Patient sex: M
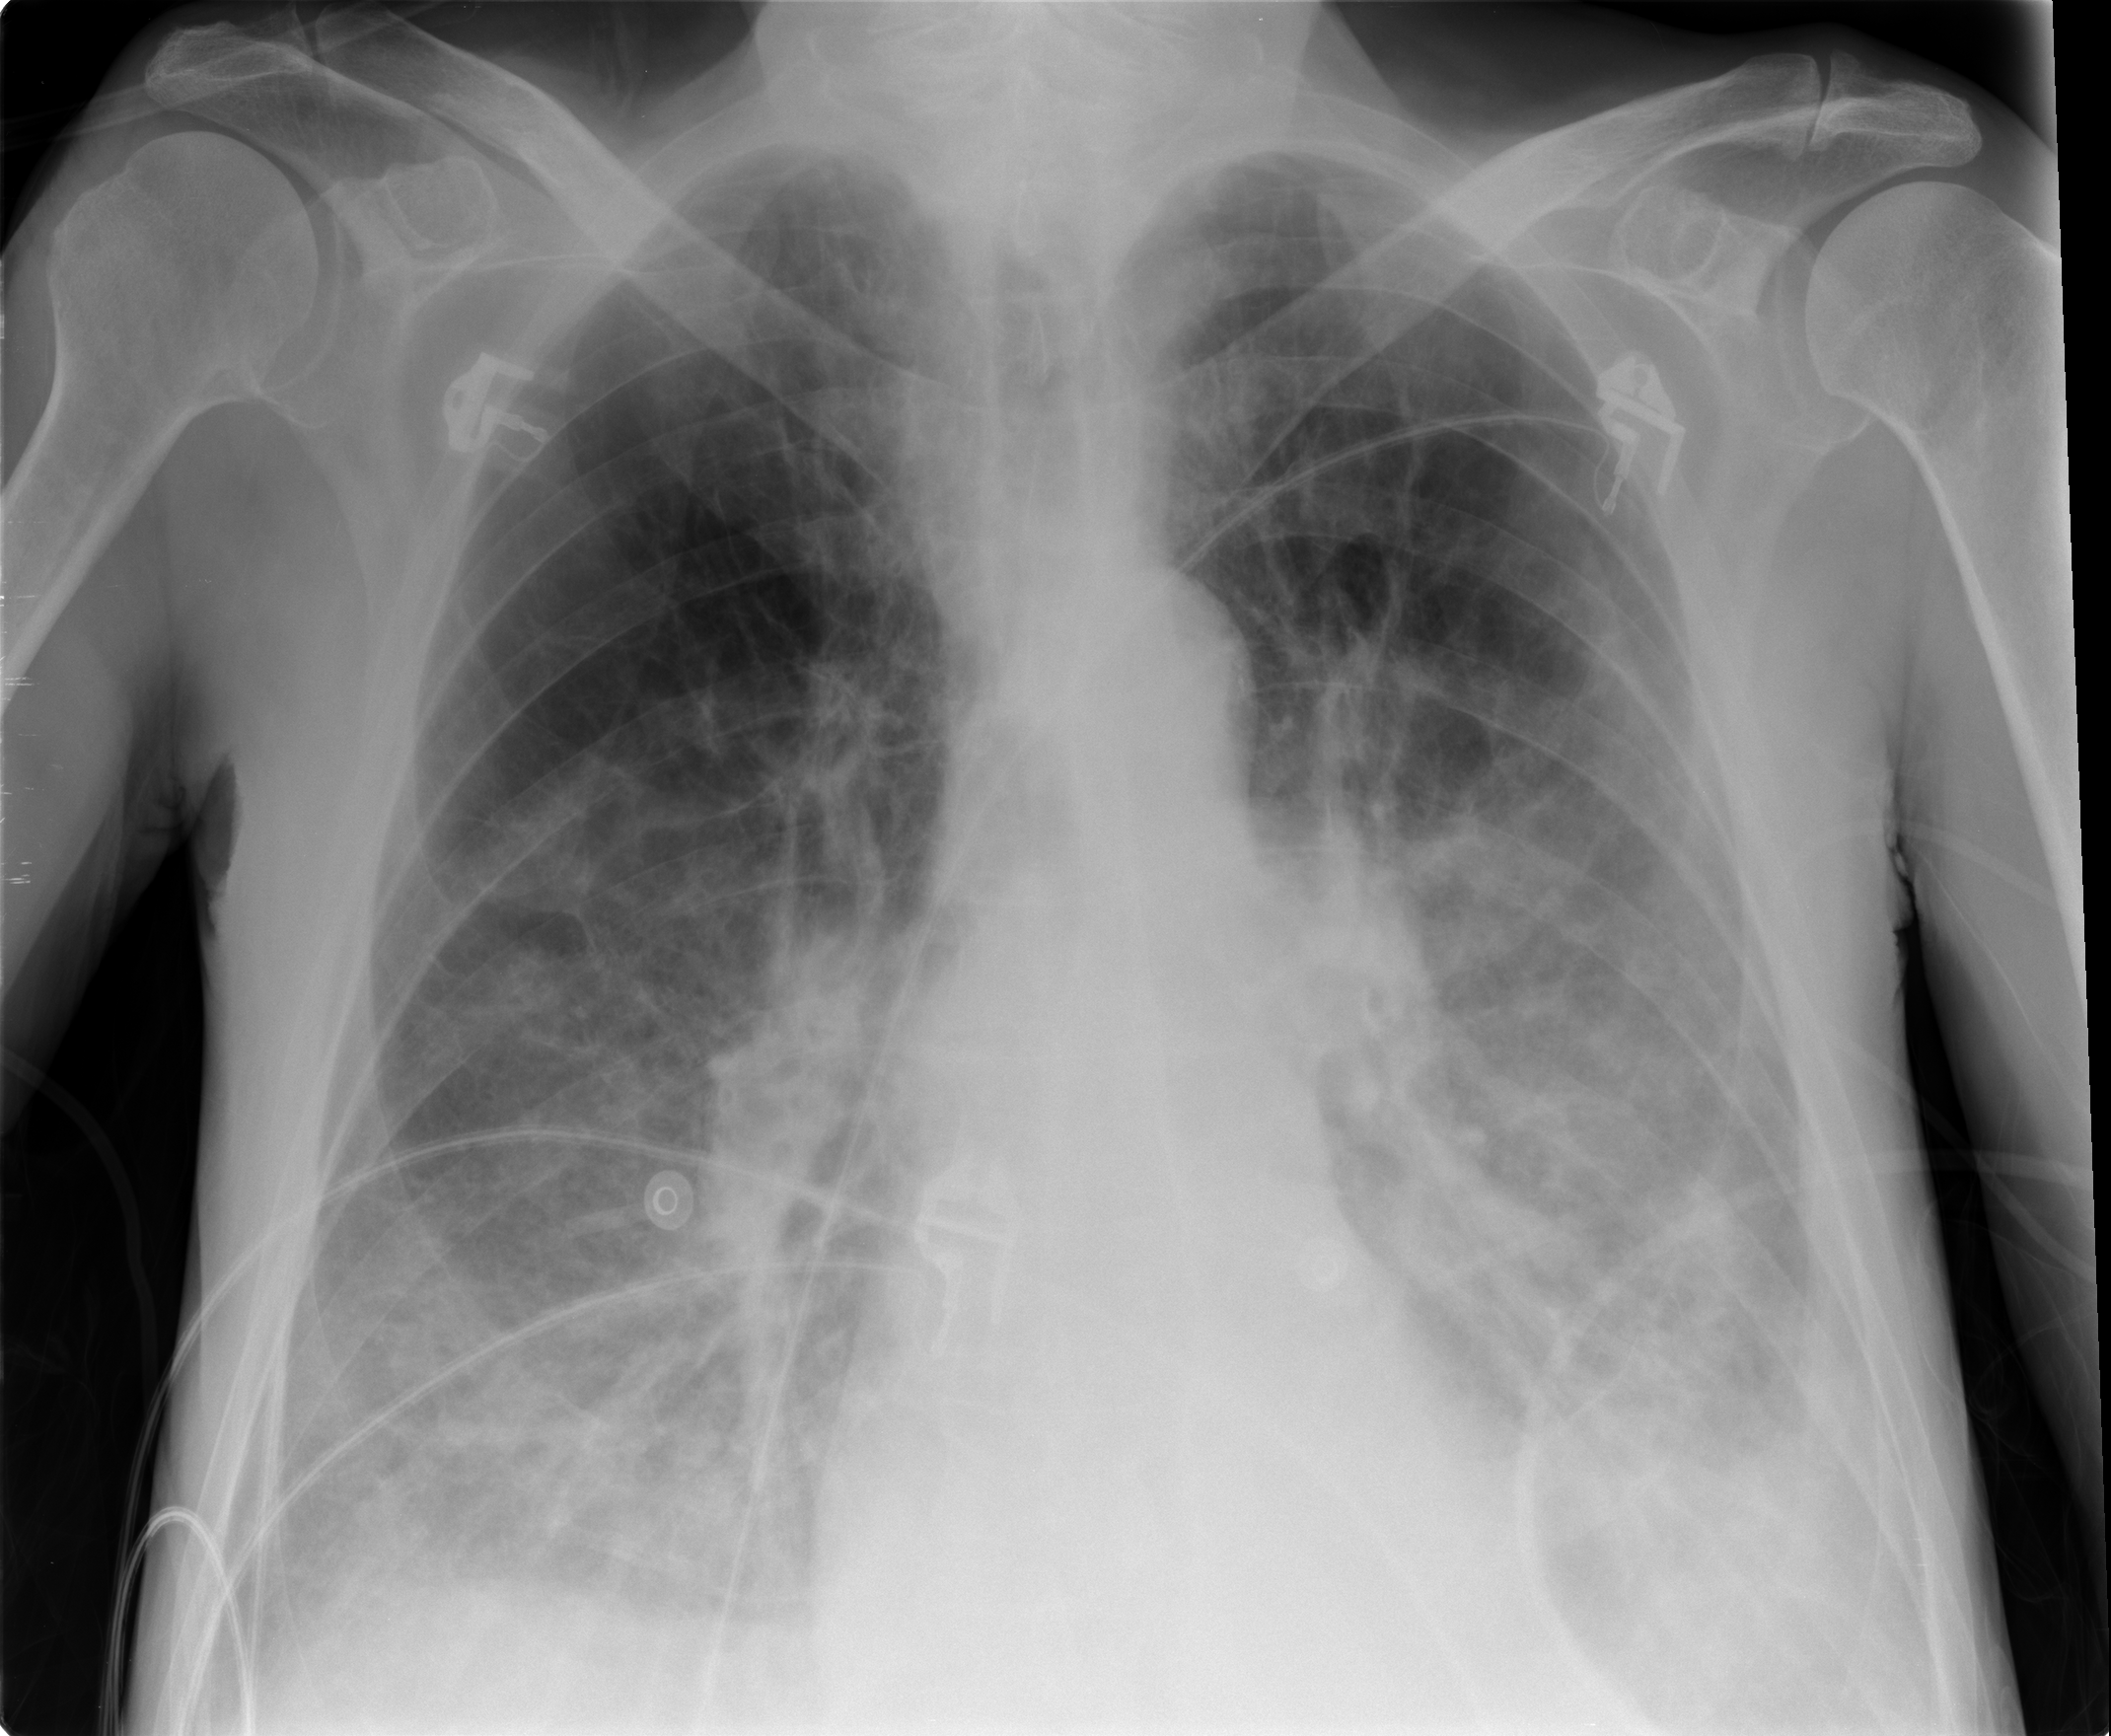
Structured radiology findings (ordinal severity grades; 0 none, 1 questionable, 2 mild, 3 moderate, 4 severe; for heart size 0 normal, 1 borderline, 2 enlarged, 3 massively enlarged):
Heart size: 0
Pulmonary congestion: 0
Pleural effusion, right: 3
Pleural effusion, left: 3
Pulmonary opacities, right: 3
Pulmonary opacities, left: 3
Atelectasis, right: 2
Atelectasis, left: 2